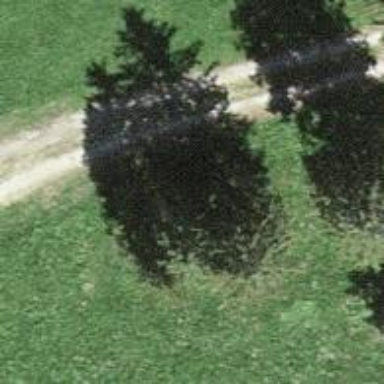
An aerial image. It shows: Single tag "natural: tree."